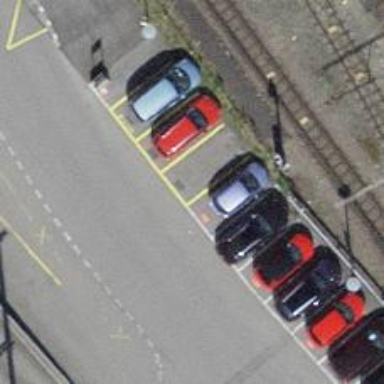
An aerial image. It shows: Car-sharing service available at this location.